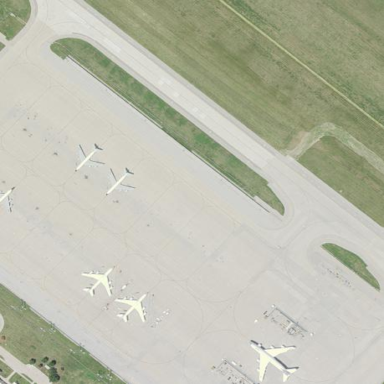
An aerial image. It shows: Apron at the airport.